Question: Currently i am working on a web based module in android app.I use Jquery mobile design and import it in the android activity using webview.When i run the activity,the design is displayed but not scaled to the webview,It contains horizontal and vertical scrolls.I have attached the code along with this post.I need assistance for scaling the activity of jquery mobile design.Thanks in advance!
'''
package com.example.updatesuite;
import android.os.Bundle;
import android.annotation.SuppressLint;
import android.app.Activity;
import android.view.Menu;
import android.webkit.WebChromeClient;
import android.webkit.WebSettings;
import android.webkit.WebView;
import android.webkit.WebViewClient;
@SuppressLint("SetJavaScriptEnabled")
public class Gateway extends Activity {
WebView wv1;
@Override
protected void onCreate(Bundle savedInstanceState) {
super.onCreate(savedInstanceState);
setContentView(R.layout.activity_gateway);
wv1=(WebView)findViewById(R.id.webView1);
WebSettings webSettings = wv1.getSettings();
webSettings.setDefaultFontSize(14);
wv1.getSettings().setLoadWithOverviewMode(true);
wv1.getSettings().setUseWideViewPort(true);
wv1.getSettings().setJavaScriptEnabled(true);
wv1.getSettings().setSupportZoom(false);
wv1.getSettings().setBuiltInZoomControls(false);
wv1.setWebChromeClient(new WebChromeClient());
wv1.setWebViewClient(new WebViewClient());
wv1.loadUrl("http://applicationdownloader.pixub.com/walcliff/index.php");
}
@Override
public boolean onCreateOptionsMenu(Menu menu) {
// Inflate the menu; this adds items to the action bar if it is present.
getMenuInflater().inflate(R.menu.gateway, menu);
return true;
}
}
'''

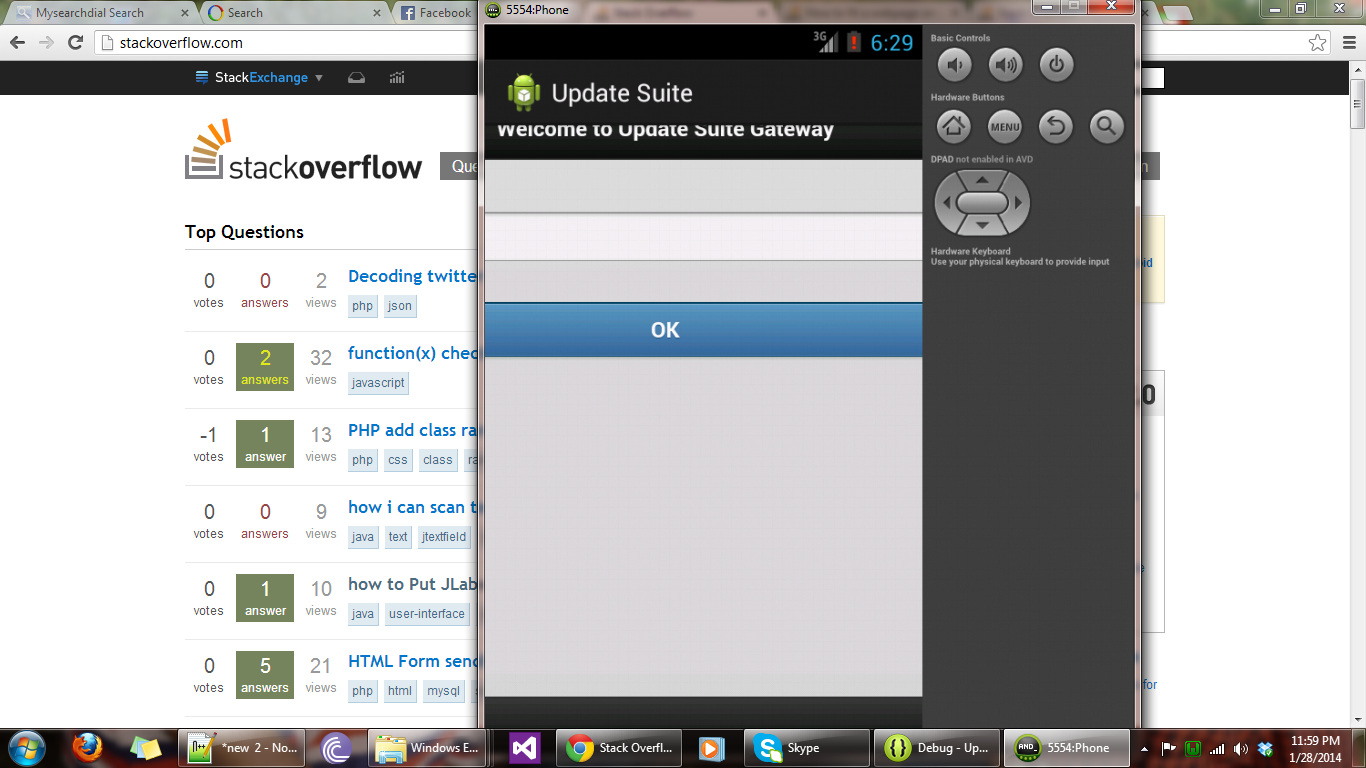
Answer: If I remember correctly then one of the following, or a combination of the two, is causing your problem in Android
'''
wv1.getSettings().setLoadWithOverviewMode(true);
wv1.getSettings().setUseWideViewPort(true);
'''
I believe the 'UseWideViewPort' tells the WebView to load in desktop mode.
Also, your html pages should have
'''
<meta name="viewport" content="width=device-width, user-scalable=no">
'''
between the 'head' tags. (With this tag you may not need to modify the WebViewSettings)